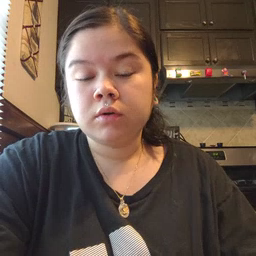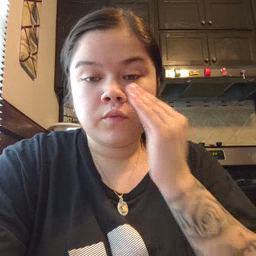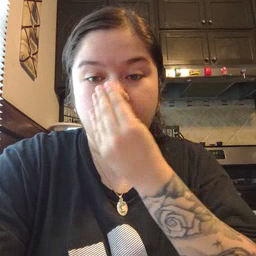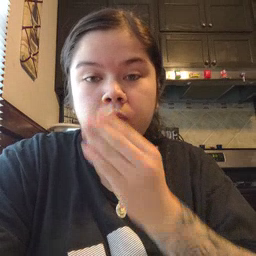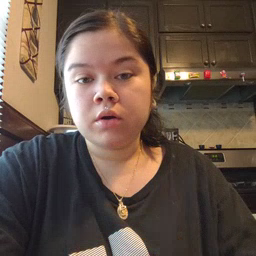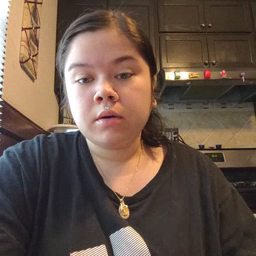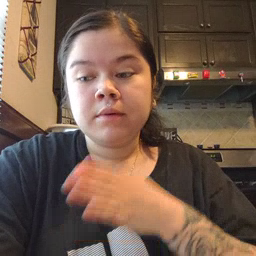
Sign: flower